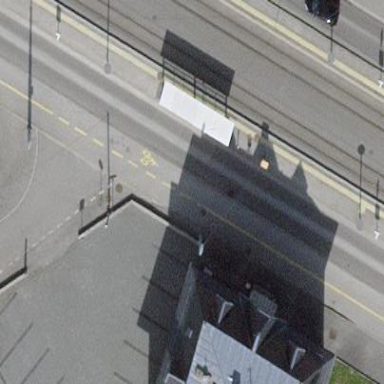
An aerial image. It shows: Platform for public transport with shelter. The surface is asphalt.